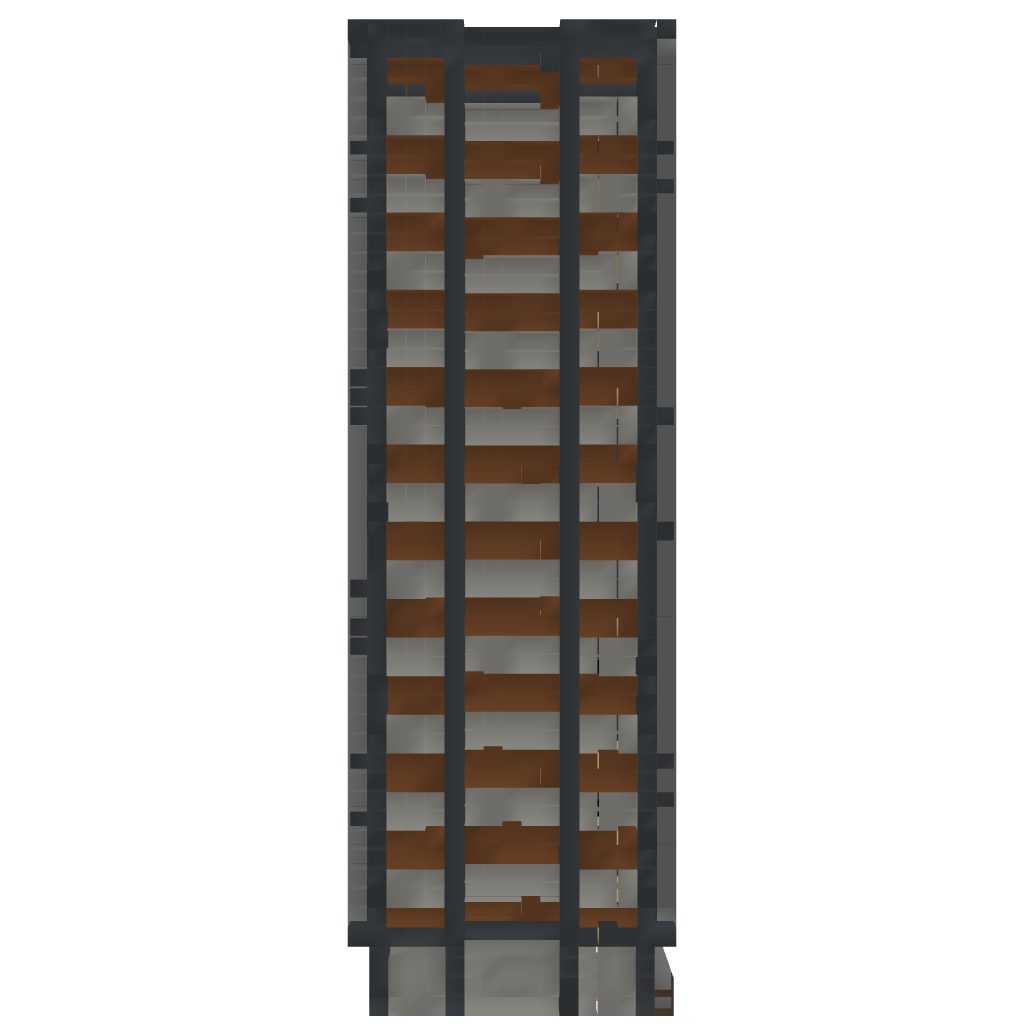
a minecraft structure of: BankHQ